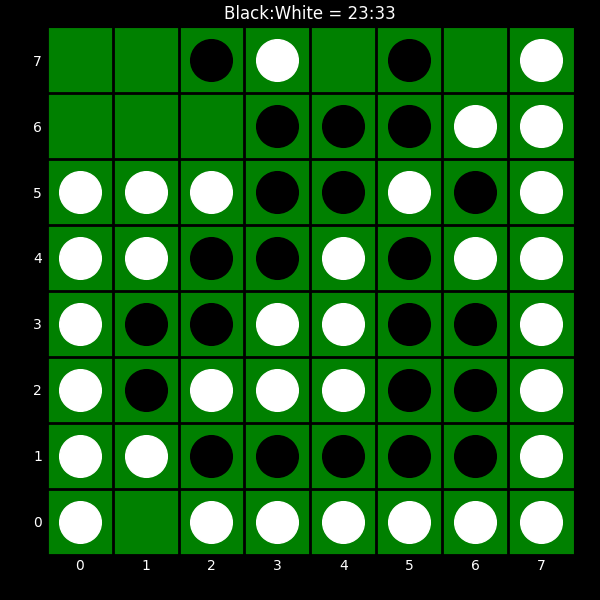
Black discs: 23
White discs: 33